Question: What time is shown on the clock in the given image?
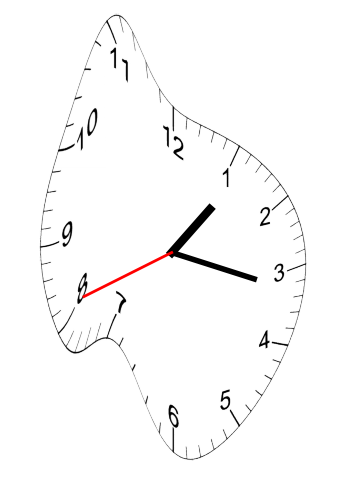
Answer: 01:16:41